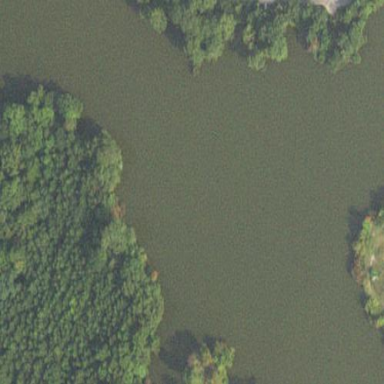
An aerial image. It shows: Reservoir of water.